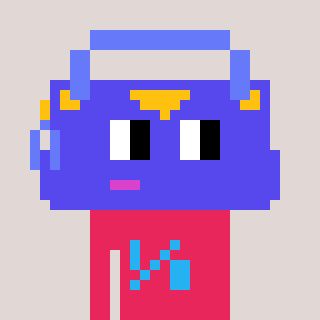
a pixel art character with square blue glasses, a bag-shaped head and a redpinkish-colored body on a warm background